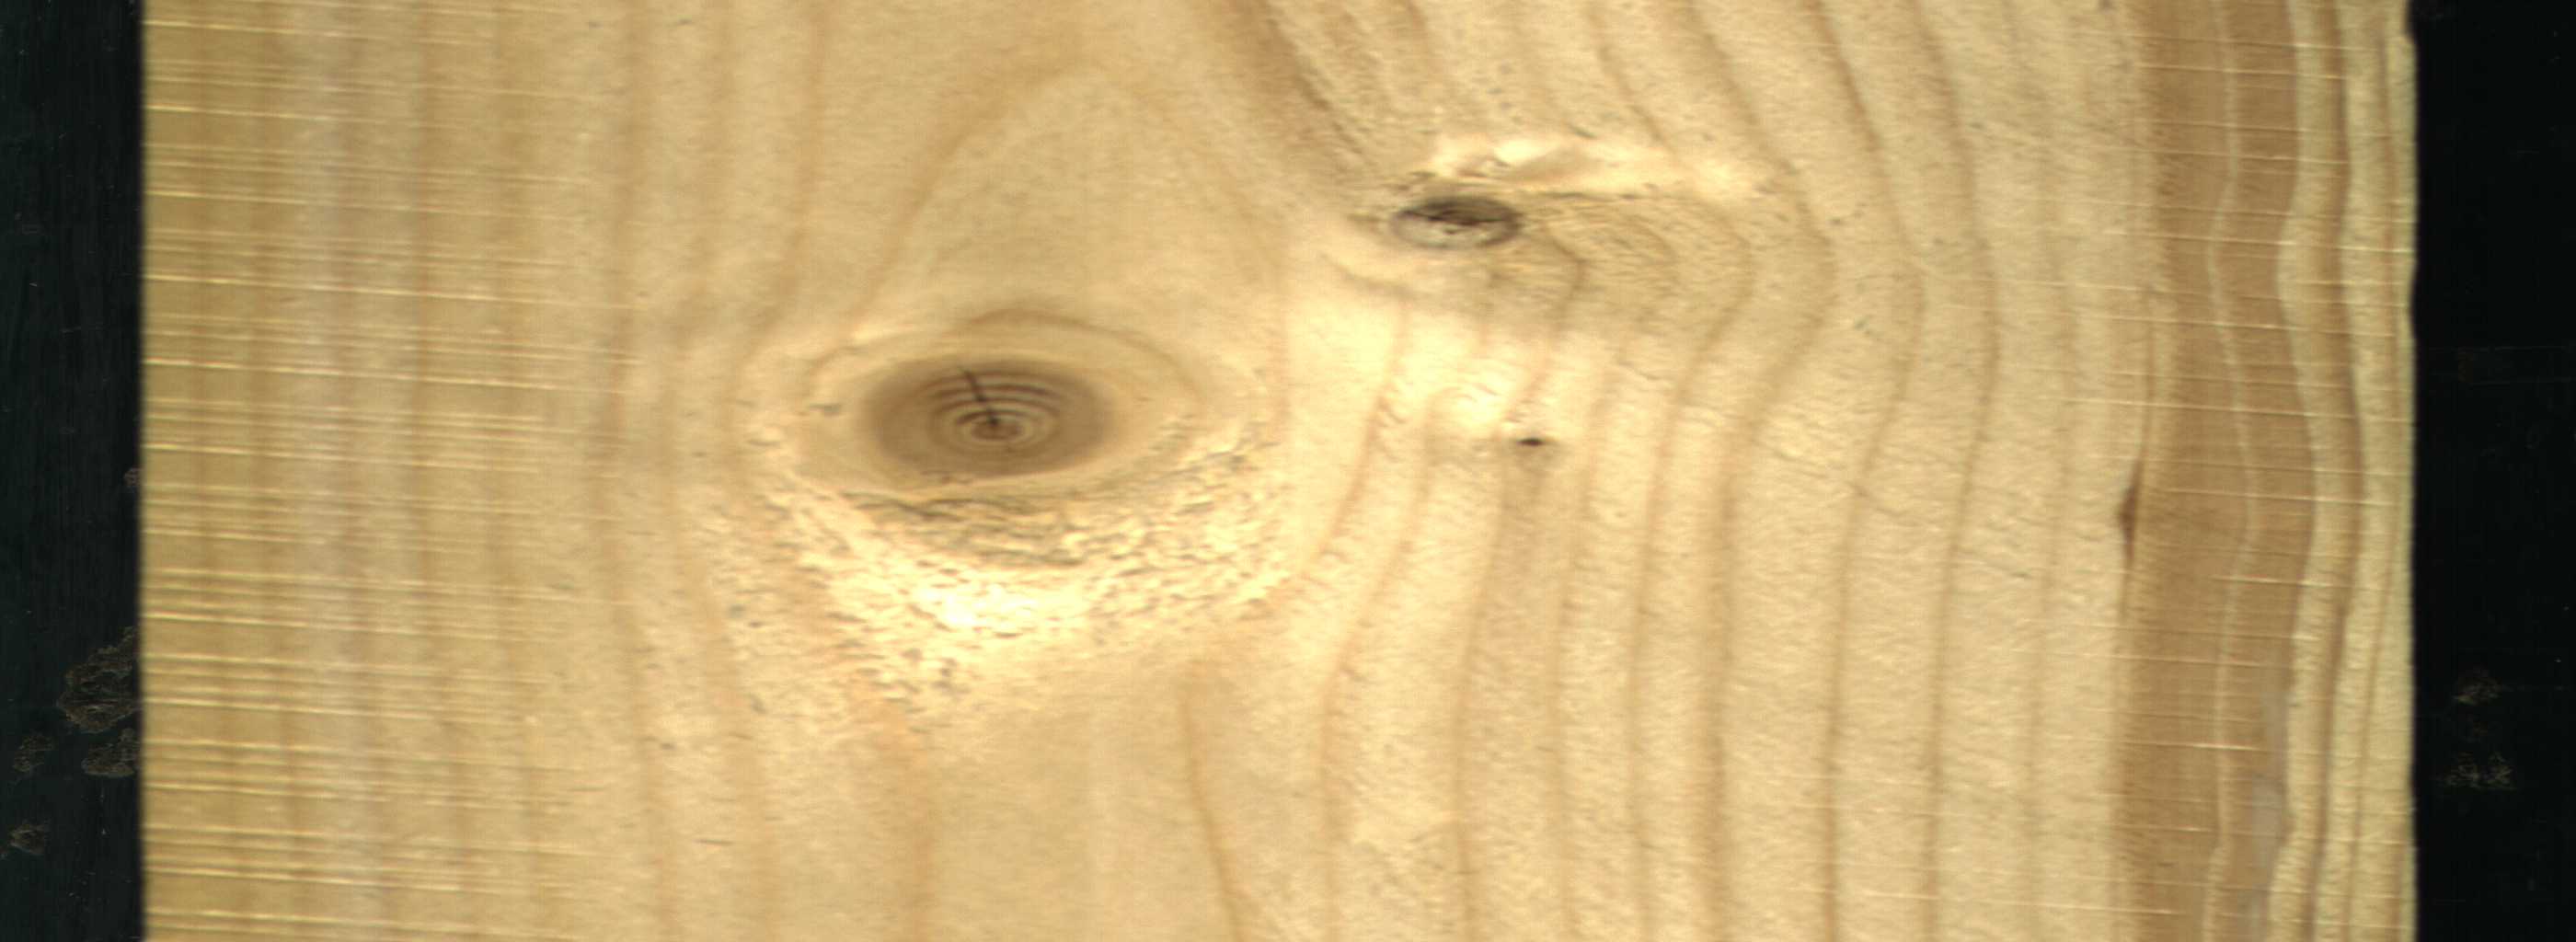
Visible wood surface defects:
Quartzity
Live_Knot
Live_Knot